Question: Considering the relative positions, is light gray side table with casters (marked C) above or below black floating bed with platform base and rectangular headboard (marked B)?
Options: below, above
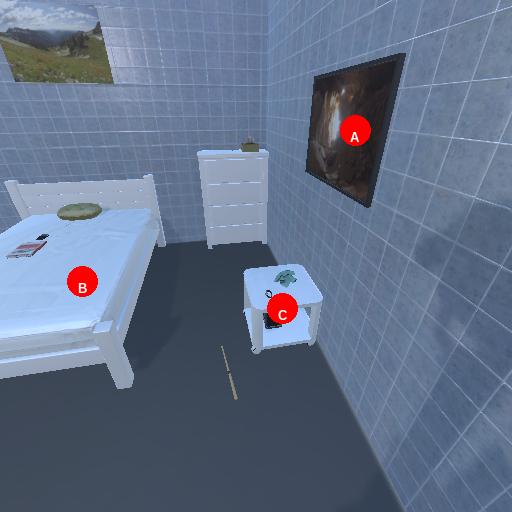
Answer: below